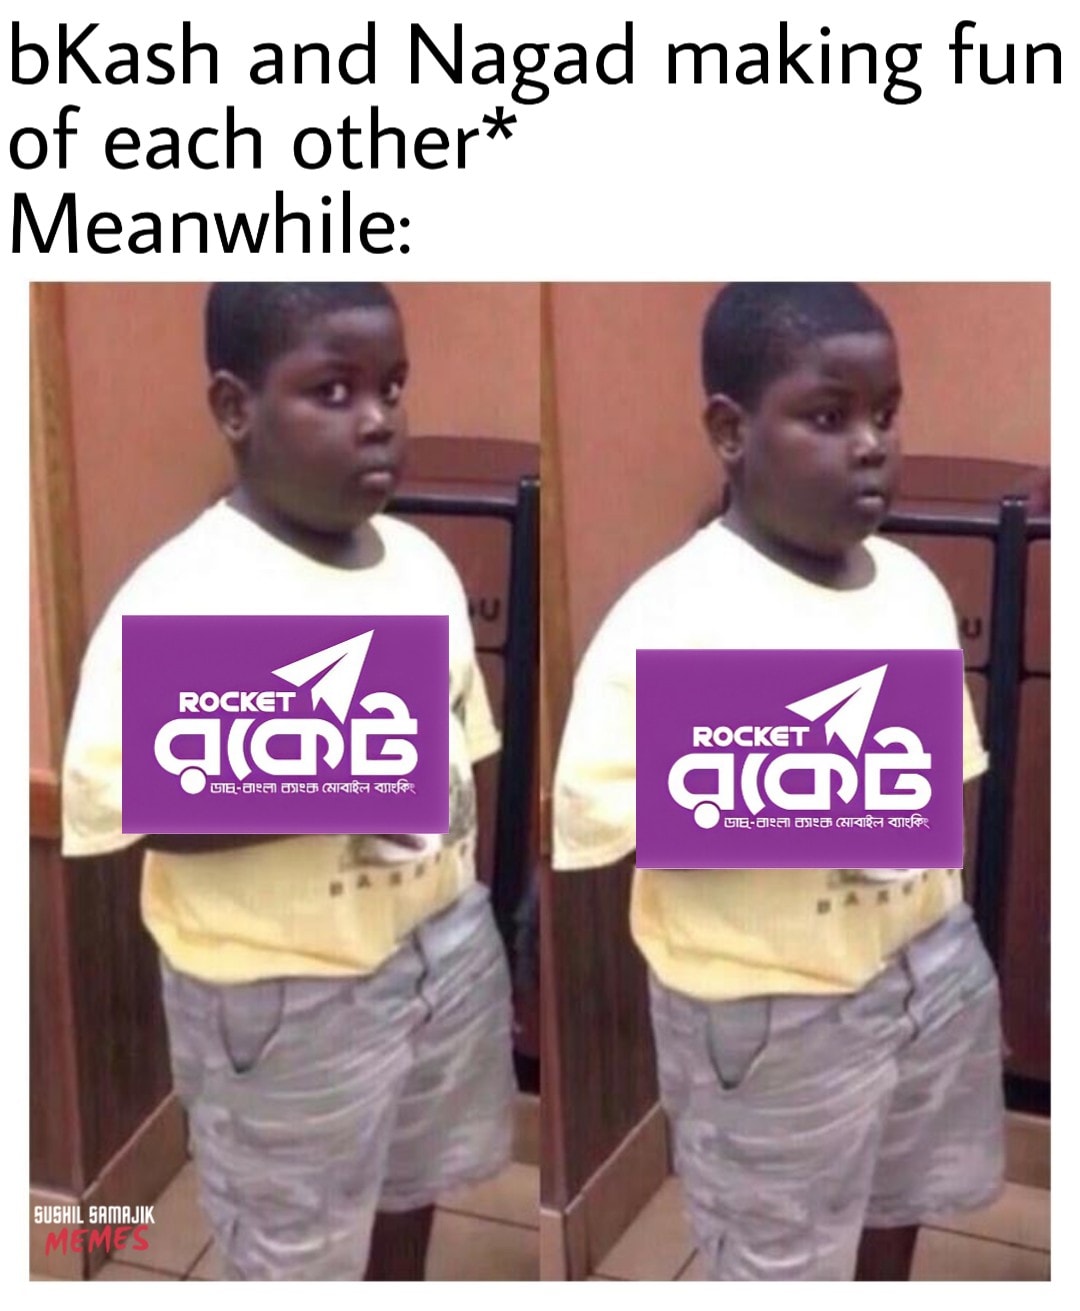
Caption: bKash and Nagad making fun of each other*     Meanwhile:   Rocket  রকেট     Rocket  রকেট
Label: non-hate